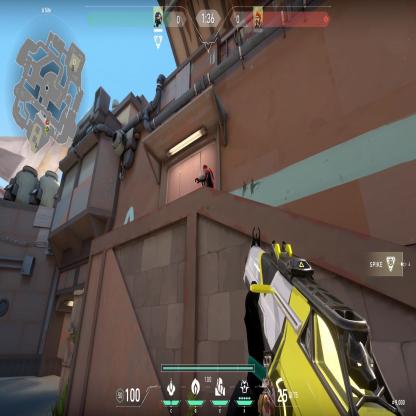
Label: enemy